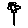
Label: flower